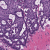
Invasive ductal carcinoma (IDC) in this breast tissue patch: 1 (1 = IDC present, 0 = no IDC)